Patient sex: F
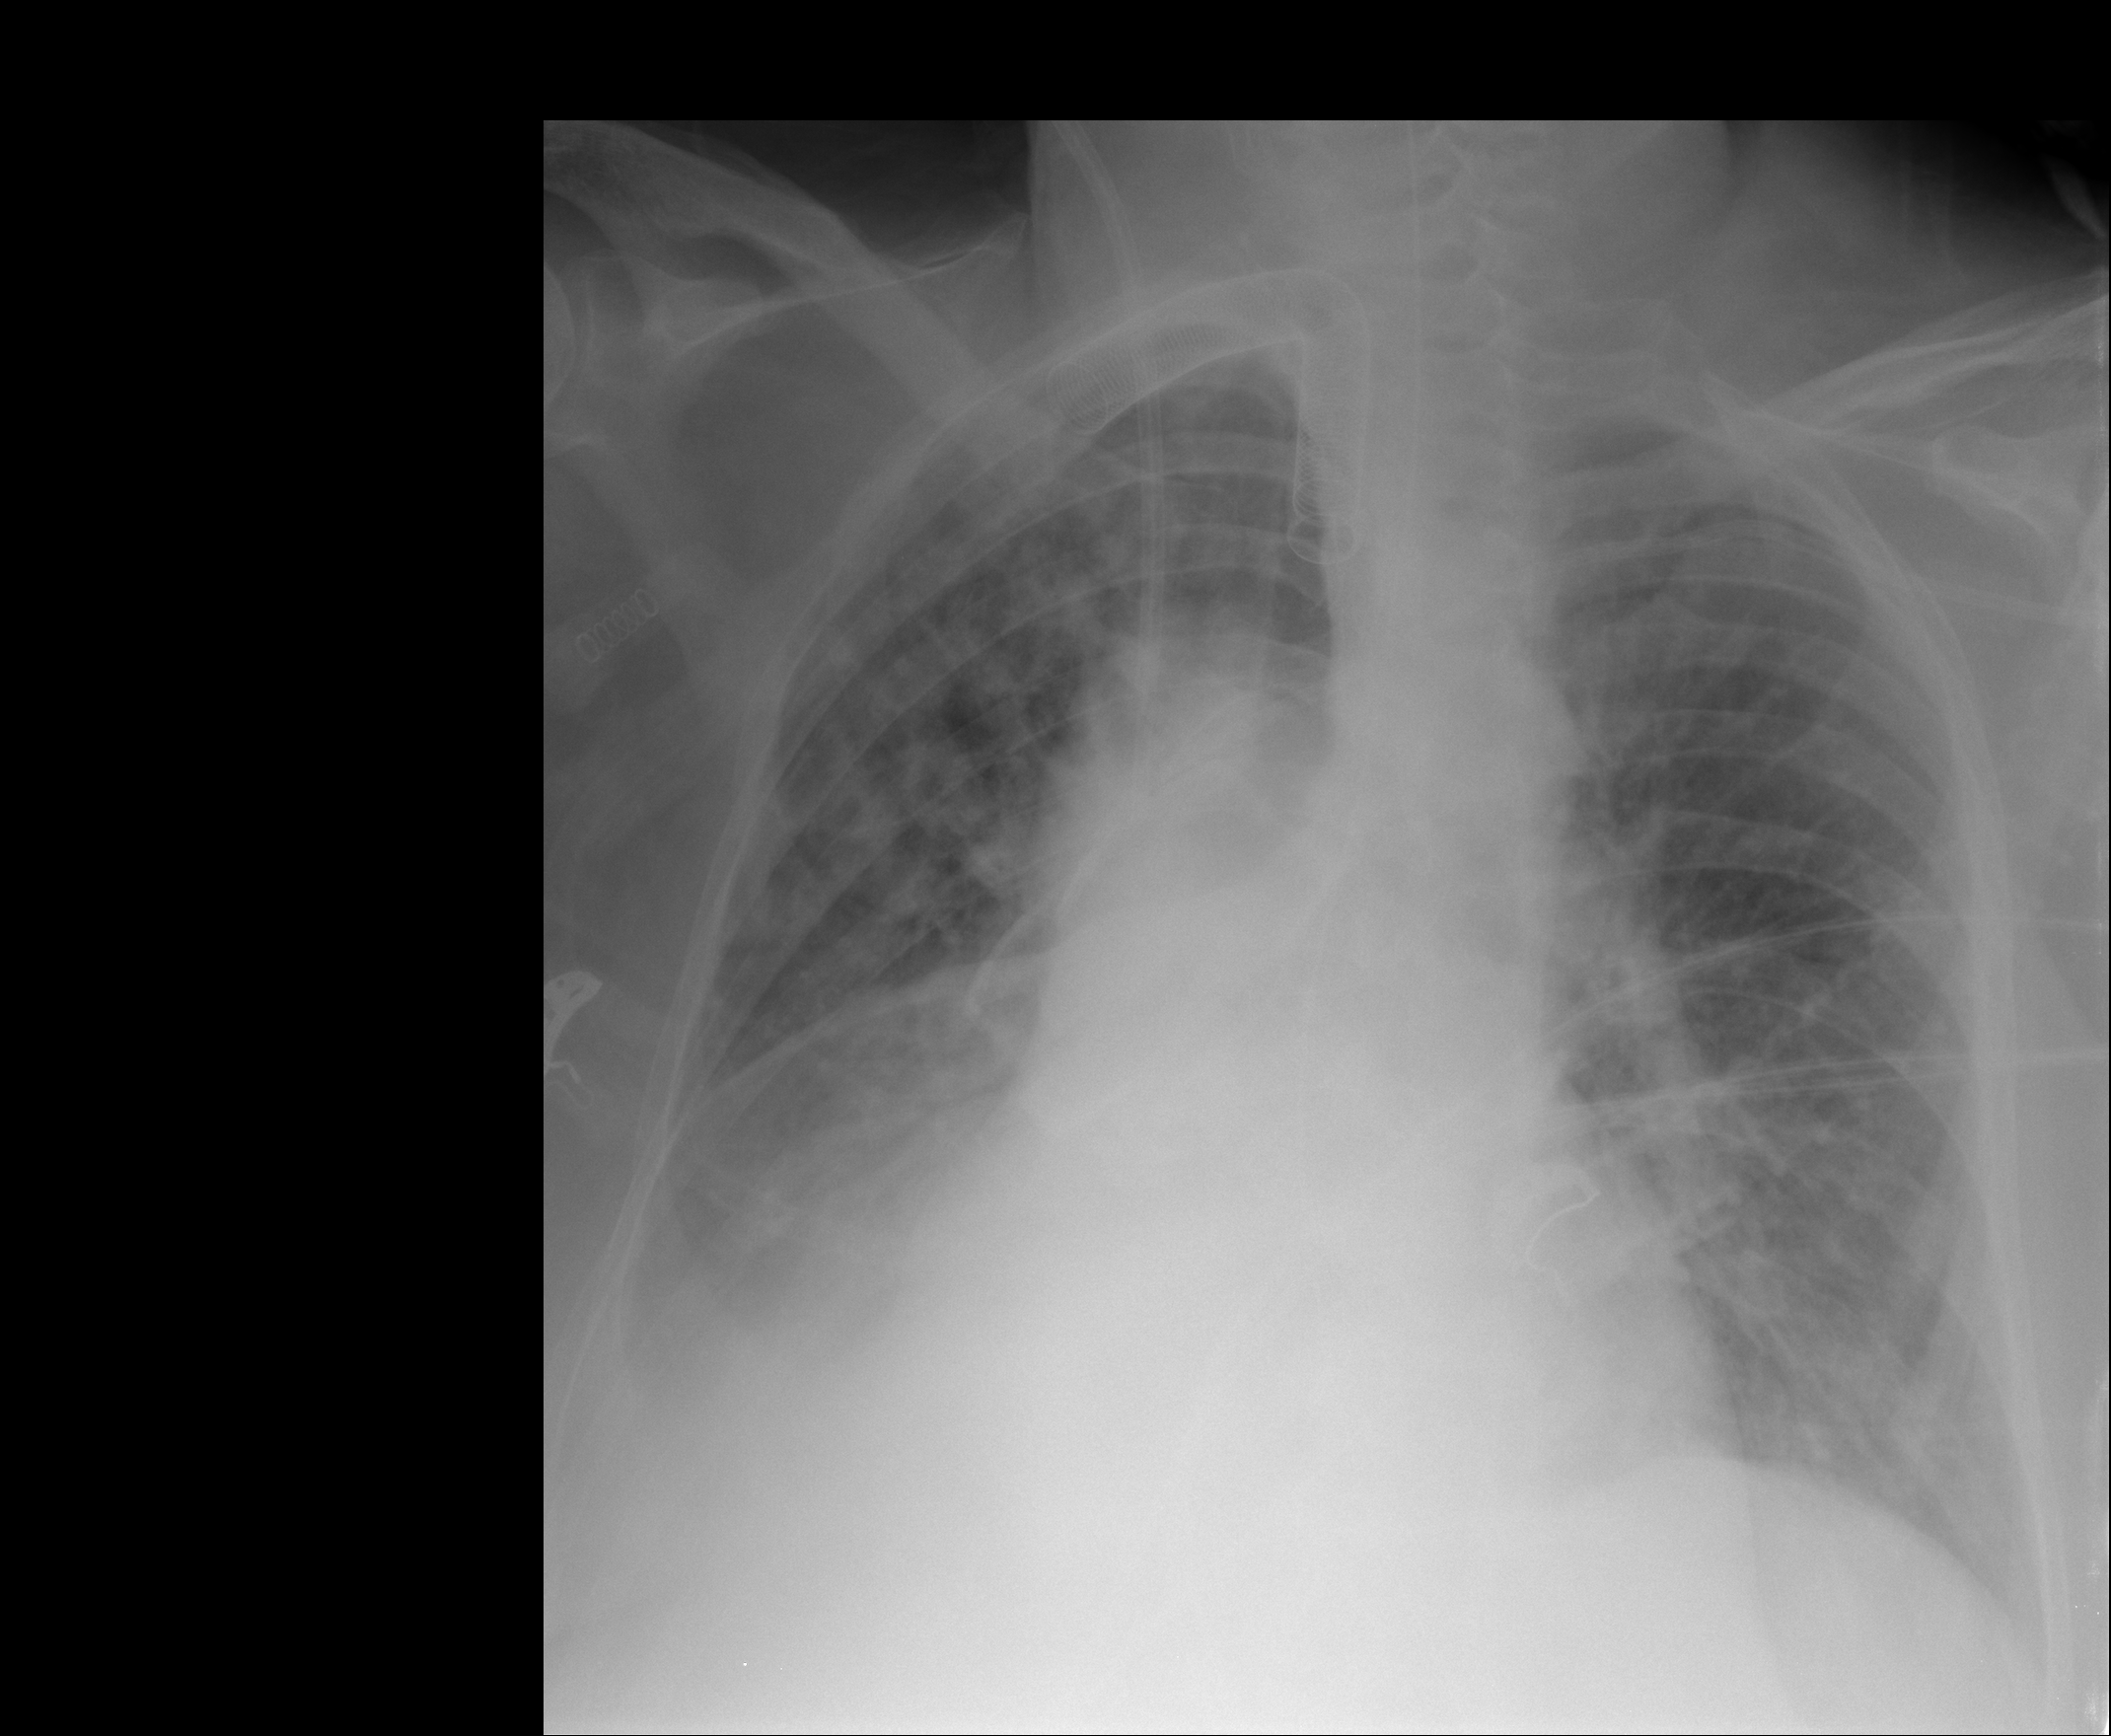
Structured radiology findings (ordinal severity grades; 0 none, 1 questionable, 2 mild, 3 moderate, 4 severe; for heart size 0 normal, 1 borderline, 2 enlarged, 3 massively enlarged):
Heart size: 2
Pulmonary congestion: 2
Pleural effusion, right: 3
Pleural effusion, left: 0
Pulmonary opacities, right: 3
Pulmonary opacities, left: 2
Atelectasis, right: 3
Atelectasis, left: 2